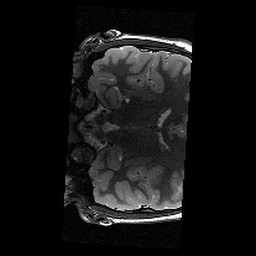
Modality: T2w
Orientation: coronal
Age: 13
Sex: male
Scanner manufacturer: siemens
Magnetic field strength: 3 T
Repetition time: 9.23 s
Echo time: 0.067 s